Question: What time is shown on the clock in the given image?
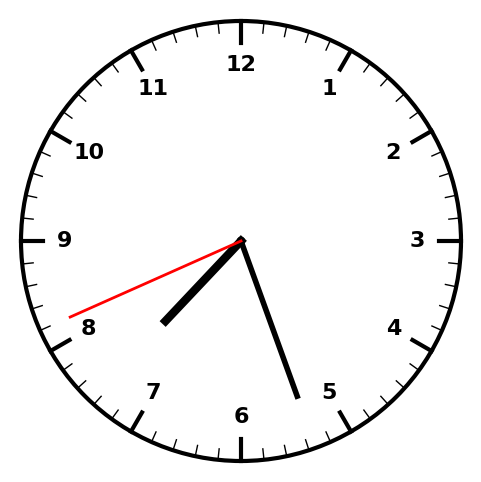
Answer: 07:26:41